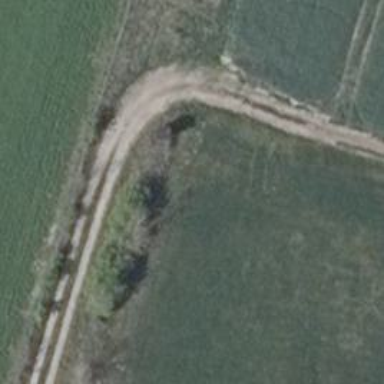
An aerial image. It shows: Track with grade 5 tracktype.